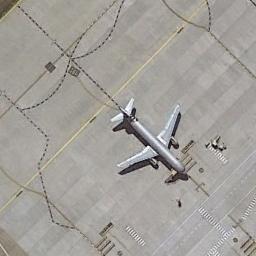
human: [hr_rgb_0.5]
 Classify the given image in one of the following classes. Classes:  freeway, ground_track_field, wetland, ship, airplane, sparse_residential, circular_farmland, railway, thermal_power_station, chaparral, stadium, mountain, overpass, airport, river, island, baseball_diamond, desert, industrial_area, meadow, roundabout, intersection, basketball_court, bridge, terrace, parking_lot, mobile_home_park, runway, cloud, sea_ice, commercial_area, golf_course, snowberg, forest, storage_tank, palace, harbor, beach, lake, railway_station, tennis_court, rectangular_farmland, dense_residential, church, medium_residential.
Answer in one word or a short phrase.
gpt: airplane